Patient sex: F
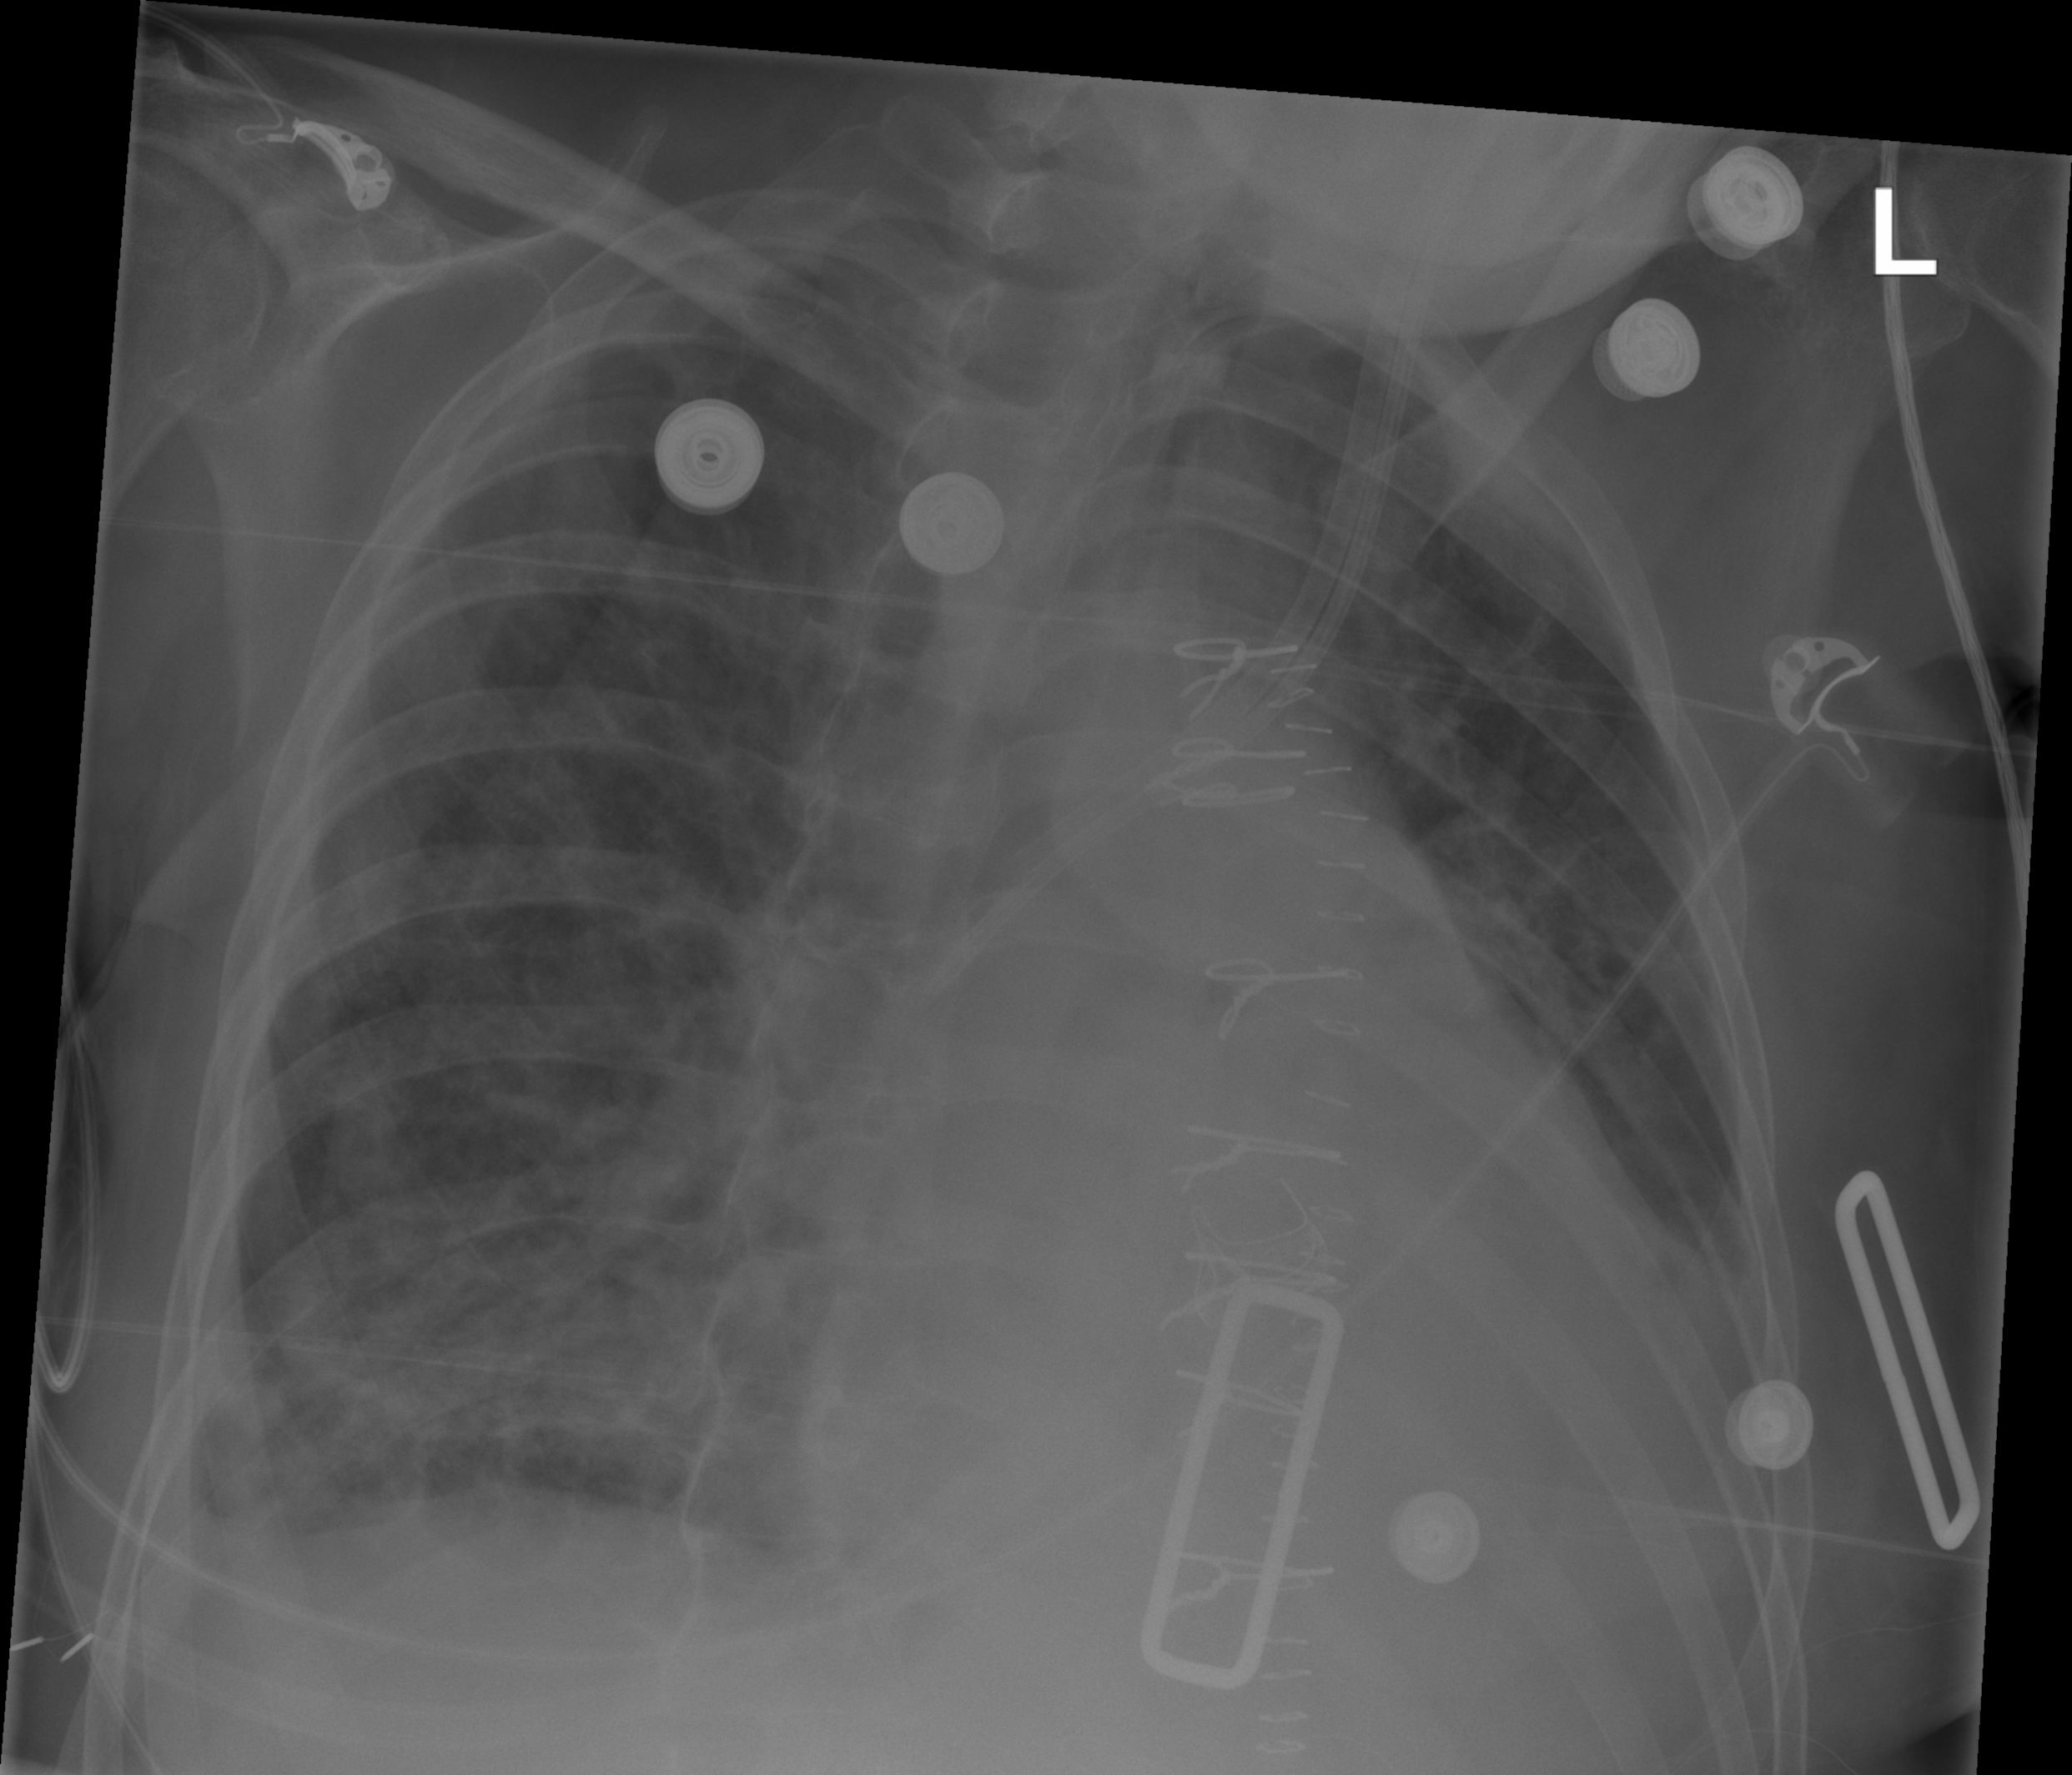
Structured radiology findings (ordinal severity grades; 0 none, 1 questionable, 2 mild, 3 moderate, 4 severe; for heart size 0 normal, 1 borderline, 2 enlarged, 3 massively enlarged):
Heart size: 2
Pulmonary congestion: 2
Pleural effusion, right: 2
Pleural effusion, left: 2
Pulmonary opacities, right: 2
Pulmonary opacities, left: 2
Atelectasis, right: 3
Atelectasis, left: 3